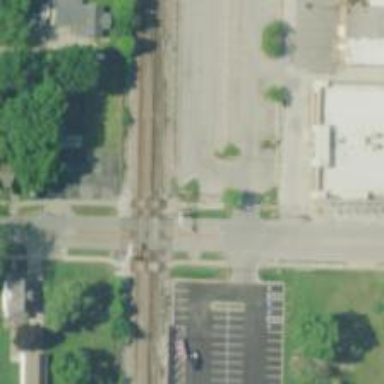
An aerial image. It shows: Crossing for the railway.